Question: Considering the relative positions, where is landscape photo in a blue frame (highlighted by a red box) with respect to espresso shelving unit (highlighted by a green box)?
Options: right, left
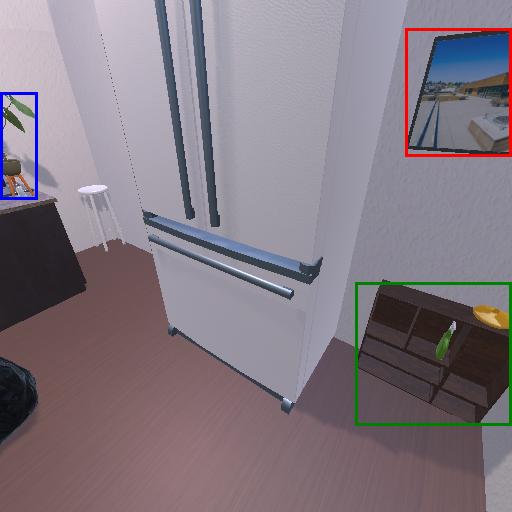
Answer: right